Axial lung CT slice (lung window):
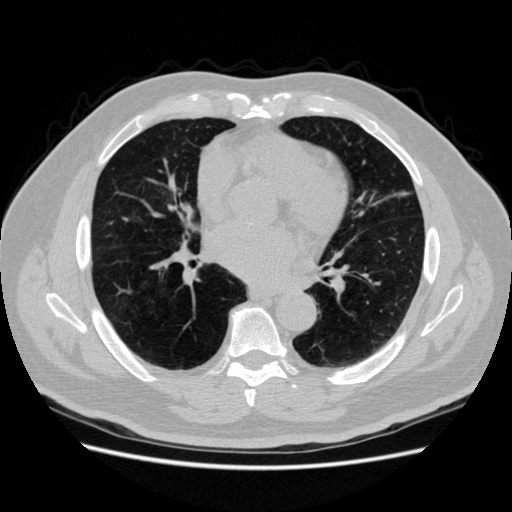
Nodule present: no